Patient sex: M
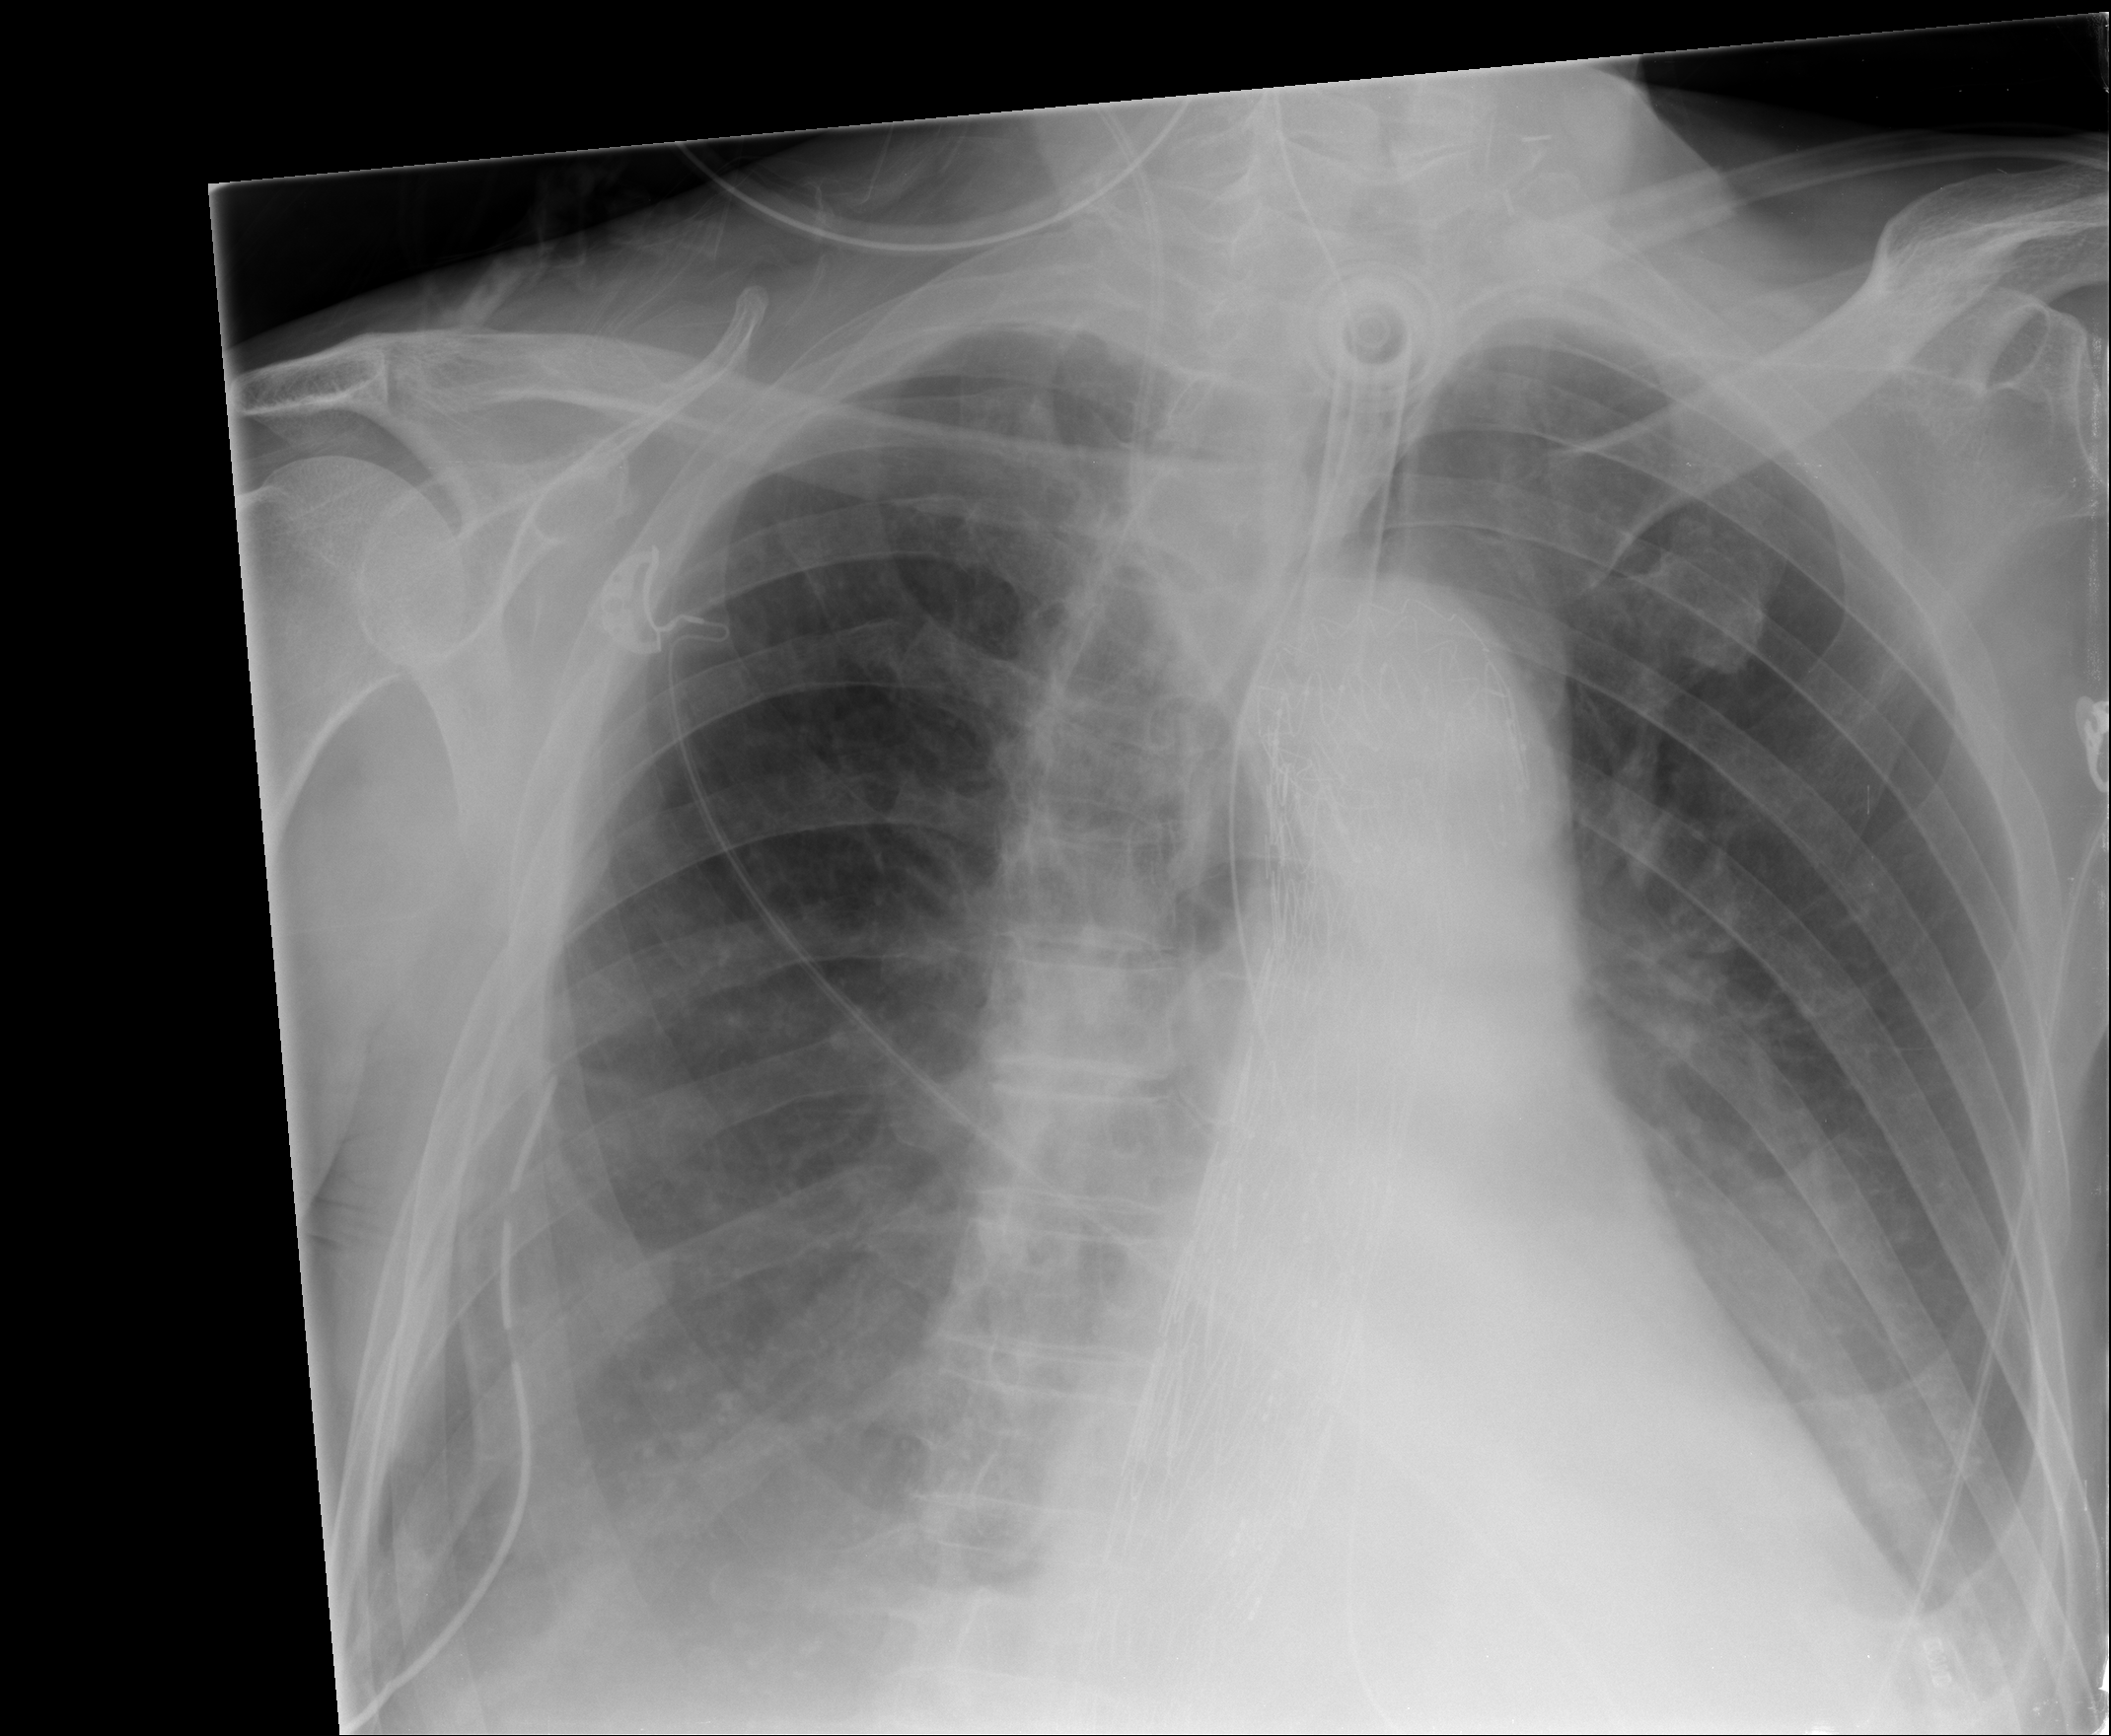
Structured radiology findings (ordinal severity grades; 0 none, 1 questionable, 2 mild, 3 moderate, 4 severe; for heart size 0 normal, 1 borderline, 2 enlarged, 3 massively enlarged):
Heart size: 1
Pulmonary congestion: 0
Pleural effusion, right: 2
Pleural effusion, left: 2
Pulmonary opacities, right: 0
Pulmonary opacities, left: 0
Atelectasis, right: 0
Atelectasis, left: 2